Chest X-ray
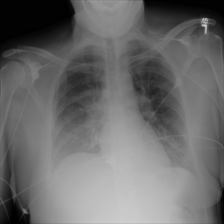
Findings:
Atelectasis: negative
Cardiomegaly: negative
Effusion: positive
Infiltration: positive
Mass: negative
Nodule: negative
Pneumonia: negative
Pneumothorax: negative
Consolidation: negative
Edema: positive
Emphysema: negative
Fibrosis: negative
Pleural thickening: negative
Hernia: negative